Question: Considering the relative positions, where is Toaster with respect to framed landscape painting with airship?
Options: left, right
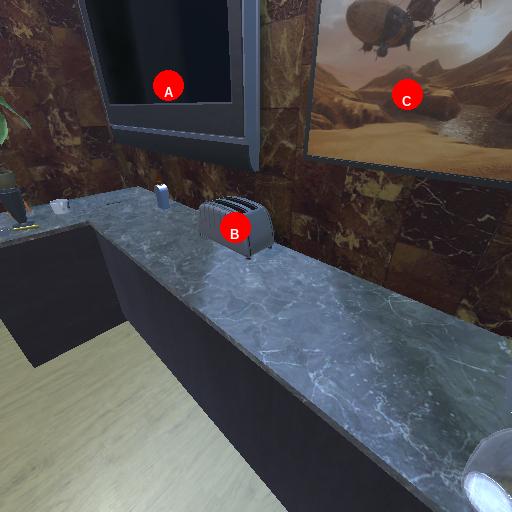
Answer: left